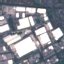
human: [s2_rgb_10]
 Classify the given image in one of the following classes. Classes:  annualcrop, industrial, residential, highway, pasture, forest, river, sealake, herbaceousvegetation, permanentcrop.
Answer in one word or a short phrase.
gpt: Industrial